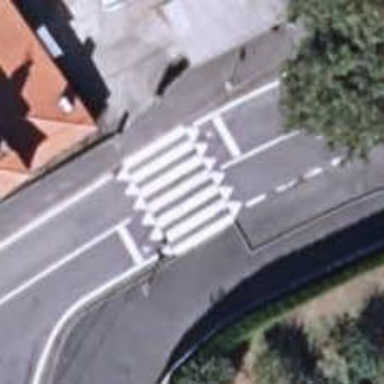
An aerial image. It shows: Uncontrolled road crossing.